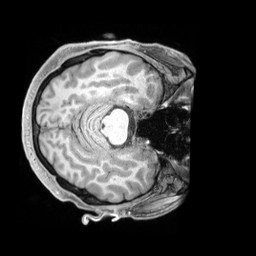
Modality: T1w
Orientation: axial
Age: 32
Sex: male
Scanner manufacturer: siemens
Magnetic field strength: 3 T
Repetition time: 2.2 s
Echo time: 0.00218 s